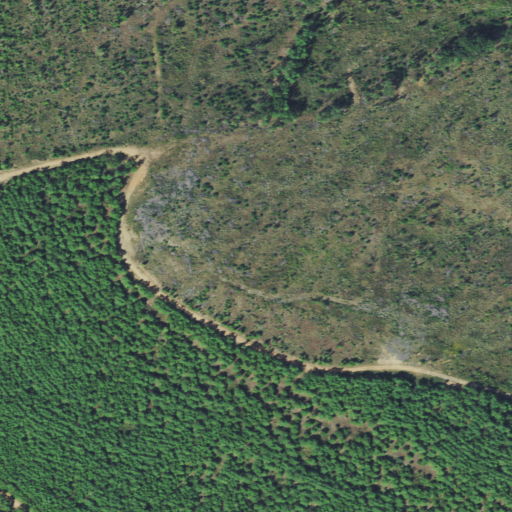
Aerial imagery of mountain in Oklahoma named Middle Mountain containing grassland, evergreen forest, shrub, and mixed forest